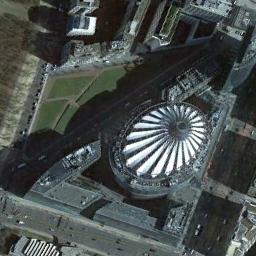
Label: church